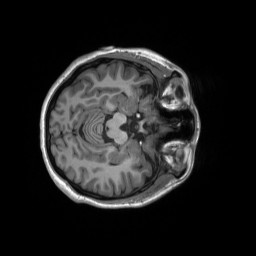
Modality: T1w
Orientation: axial
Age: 27
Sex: female
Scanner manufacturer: siemens
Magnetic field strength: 3 T
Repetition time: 2.53 s
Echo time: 0.00219 s